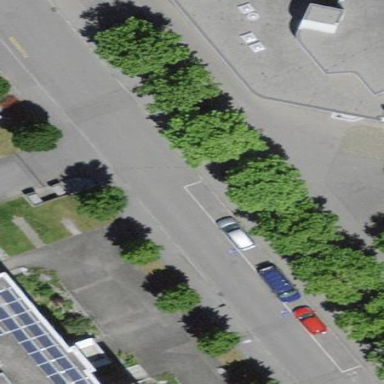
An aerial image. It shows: Parking space.